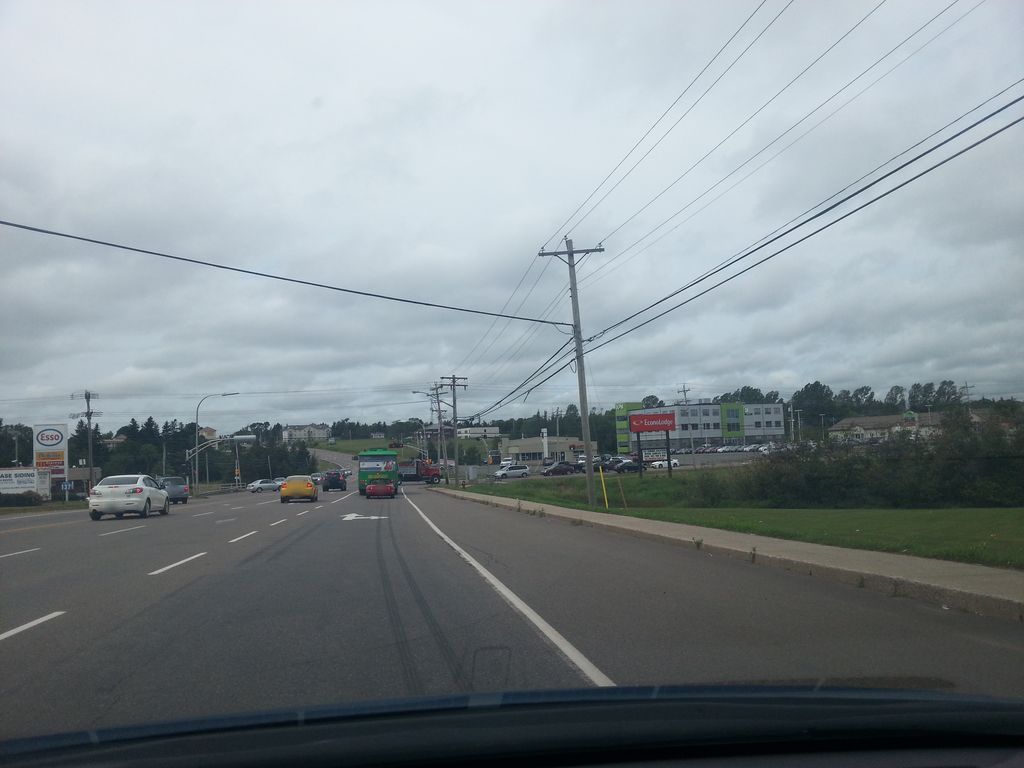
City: charlottetown